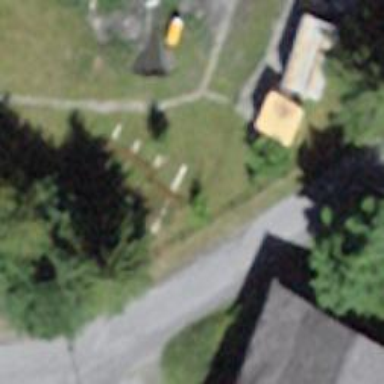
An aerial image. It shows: Bench.